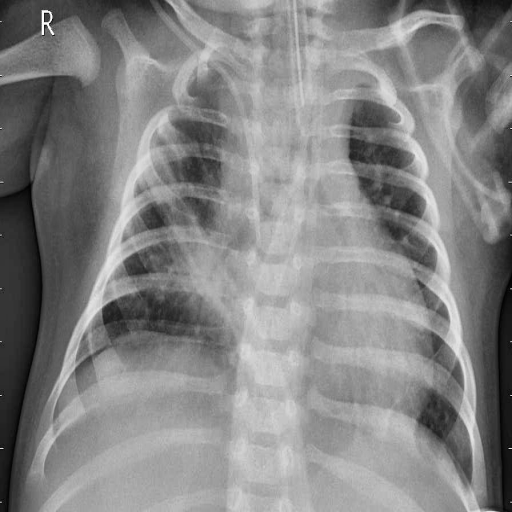
Finding: PNEUMONIA